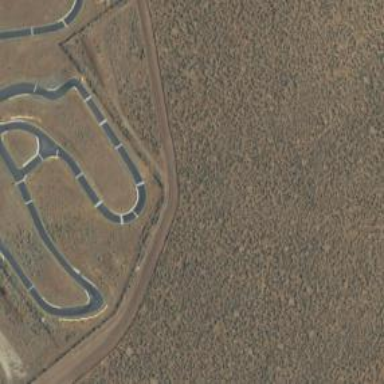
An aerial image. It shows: Karting raceway for sports activities.